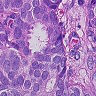
Metastatic tissue present: yes